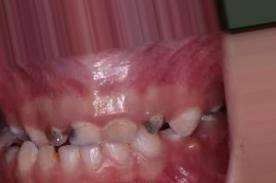
Condition: Caries